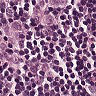
Metastatic tissue present: yes